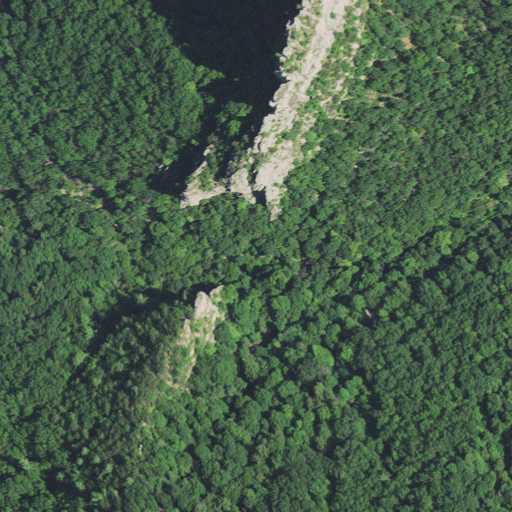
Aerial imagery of gap in West Virginia named Roy Gap containing deciduous forest, open development, pasture, low intensity development, grassland, herbaceous wetlands, barren land, evergreen forest, and open water